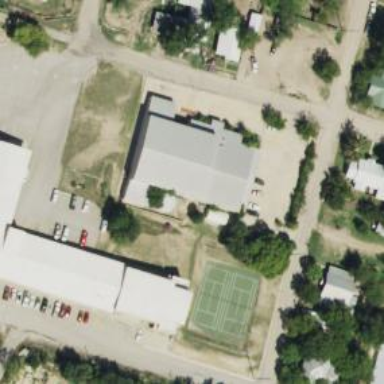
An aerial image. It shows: Community center building.